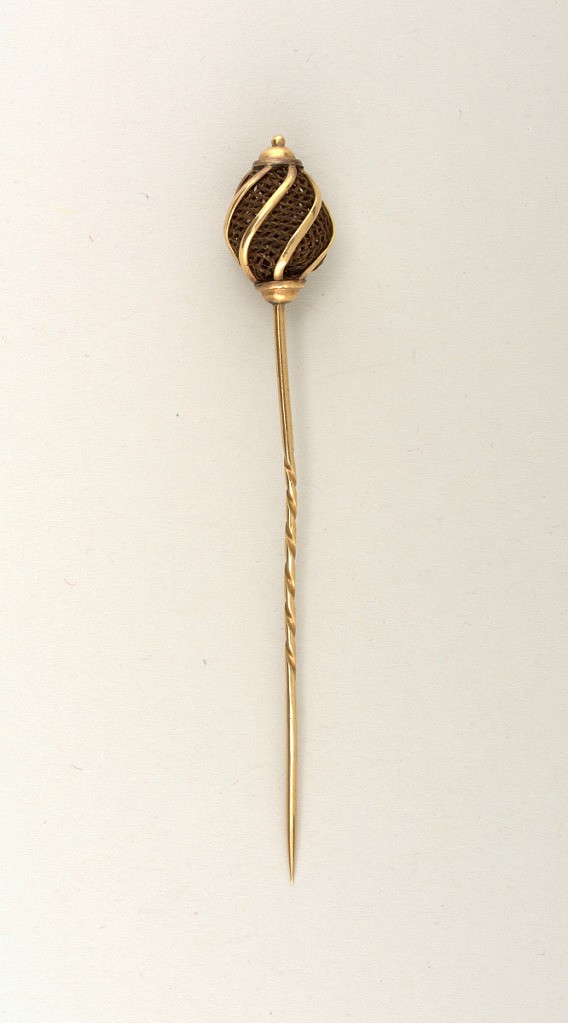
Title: Brooch
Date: ca. 1860–70
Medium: Hair (human), gold
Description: Stick pin with spiral gold center section; head of gold wires encloses woven brown hair spiral. Domed button cap. Elongated pin in gold.